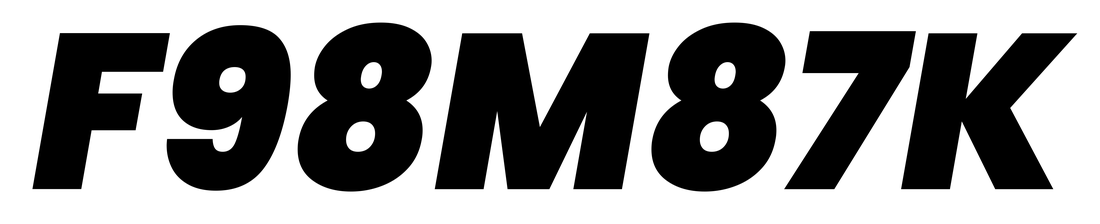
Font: Poppins-BlackItalic